Question: I'm trying to customize the section header for a UITableView. The UITableView was created in IB. I'm having 2 issues that I cannot figure out.
1. The font size will not increase past about 18 or something regardless of how large the UILabel is.
2. The section headers are obscuring the tables.
I've colored the labels blue so you can see their size.
'''
- (UIView *)tableView:(UITableView *)tableView viewForHeaderInSection:(NSInteger)section
{
// Name of section
NSString *header = [[purchases allKeys] objectAtIndex:section];
// Label for section header
UILabel *label = [[[UILabel alloc] init] autorelease];
label.frame = CGRectMake(10, 0, 230, 45);
label.textColor = _orange;
label.font = [UIFont fontWithName:@"Heiti TC Medium" size:52];
label.text = header;
label.backgroundColor = [UIColor blueColor];
// View to contain label
UIView *view = [[UIView alloc] initWithFrame:CGRectMake(10, 0, 230, 45)];
[view autorelease];
[view addSubview:label];
return view;
}
'''

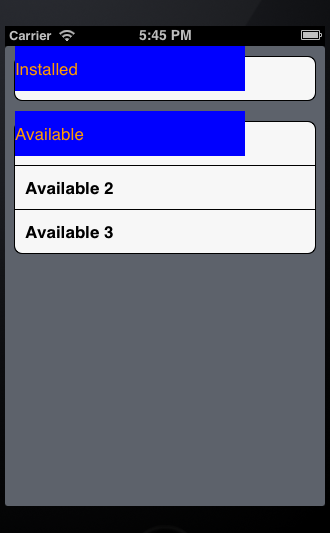
Answer: 1. You should add table view delegate method for header height
2. You should use all cell width for header view.
3. Your font named as STHeitiTC-Medium